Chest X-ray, AP view. Patient: 53 years old, sex M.
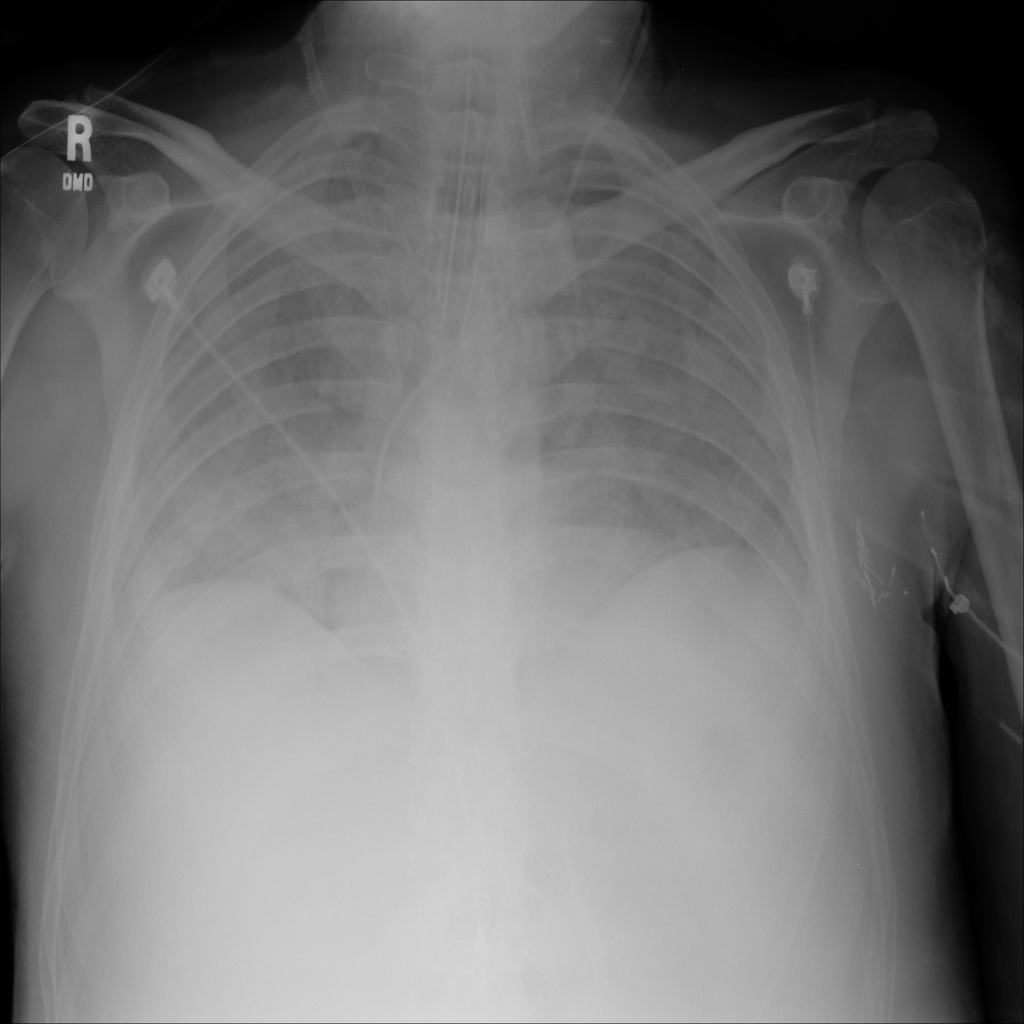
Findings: Infiltration